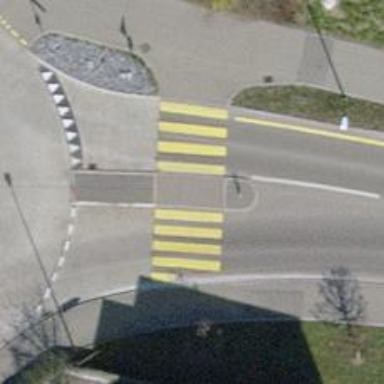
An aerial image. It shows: Marked footway with asphalt surface. The crossing includes pedestrian island.